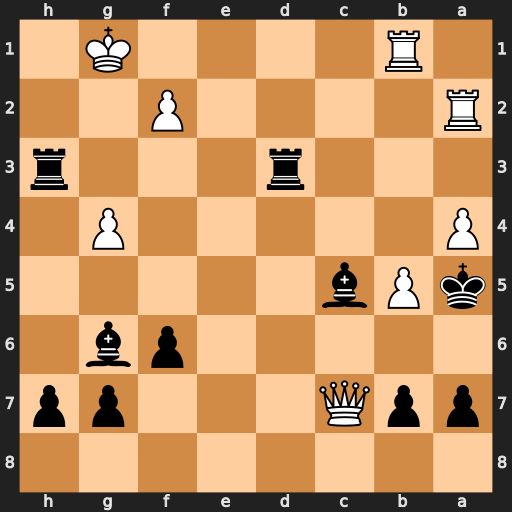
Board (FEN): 8/ppQ3pp/5pb1/kPb5/P5P1/3r3r/R4P2/1R4K1
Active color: b
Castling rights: -
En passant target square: -
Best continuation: Bb6 Qxb7 Rdg3+ Kf1 Bxb1 fxg3 Bxa2 Qg2 Bc4+ Ke1 Rh6